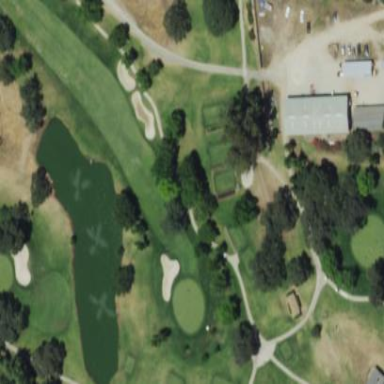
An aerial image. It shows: Golf fairway in the image.